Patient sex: F
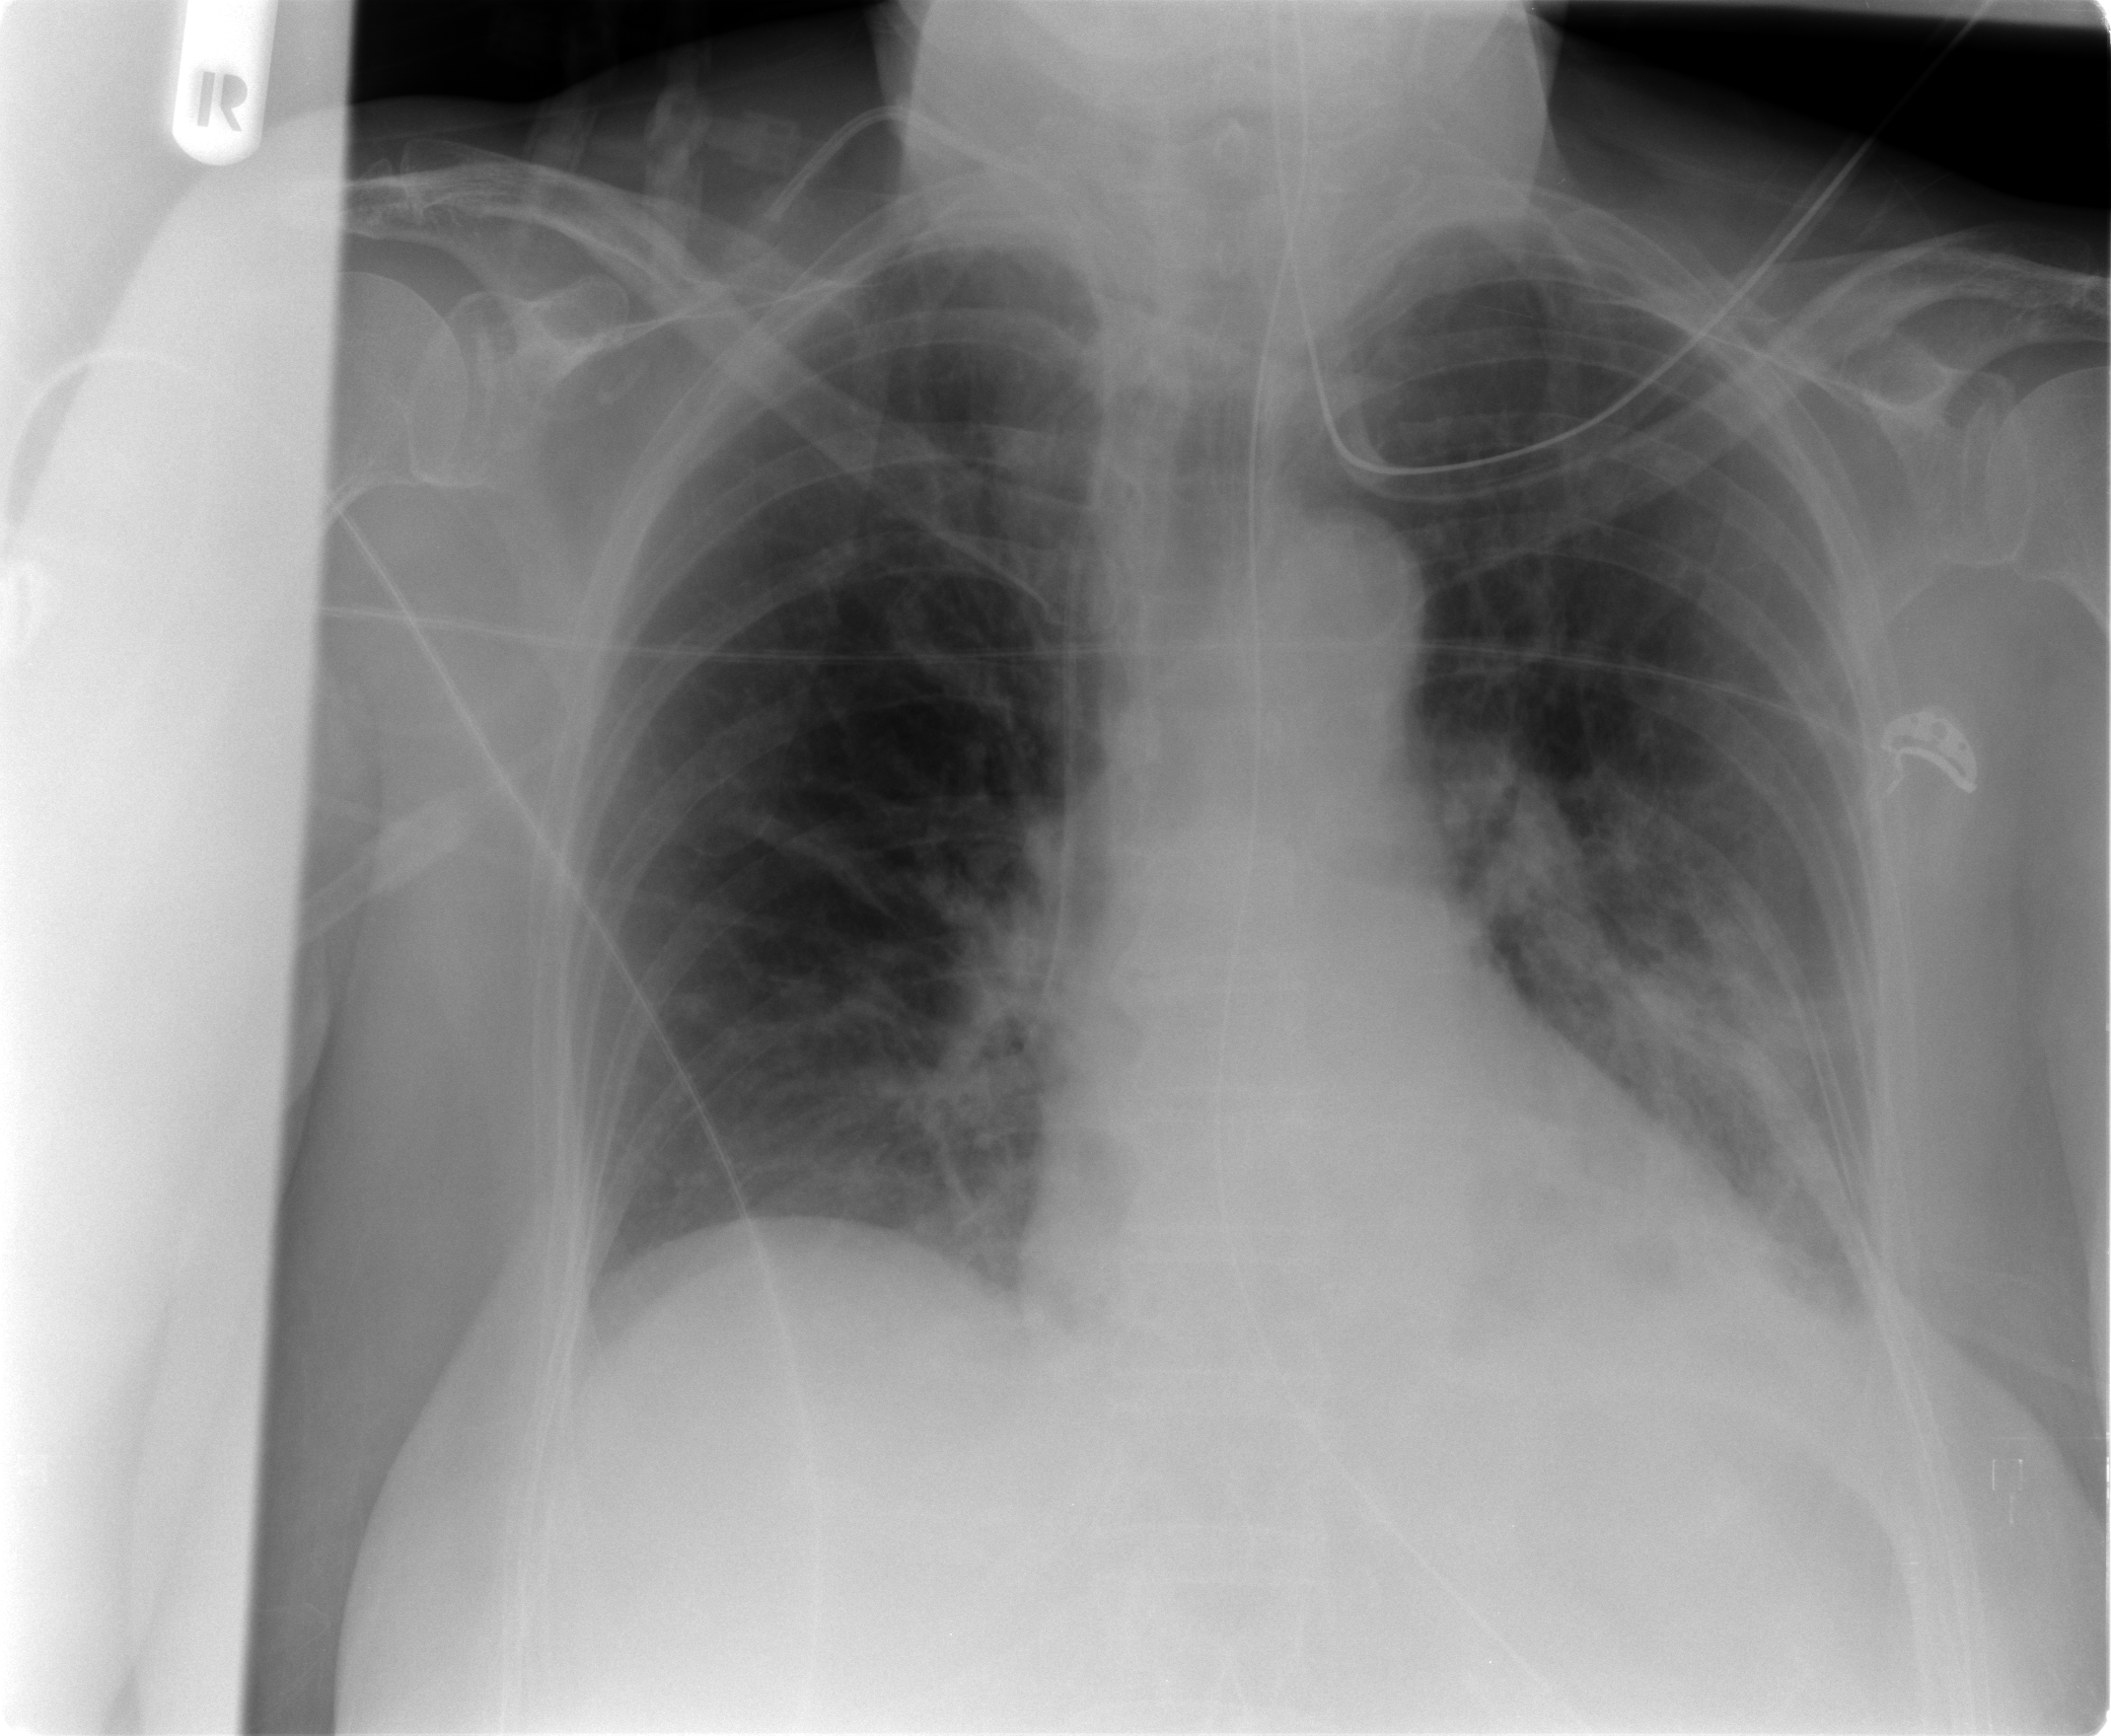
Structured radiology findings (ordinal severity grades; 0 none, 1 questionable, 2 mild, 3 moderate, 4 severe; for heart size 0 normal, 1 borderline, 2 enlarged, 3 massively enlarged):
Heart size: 0
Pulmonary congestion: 0
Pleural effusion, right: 0
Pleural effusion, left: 2
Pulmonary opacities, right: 0
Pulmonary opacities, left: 2
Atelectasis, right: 0
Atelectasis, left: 2